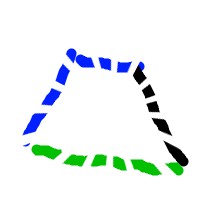
Shape: trapezoid